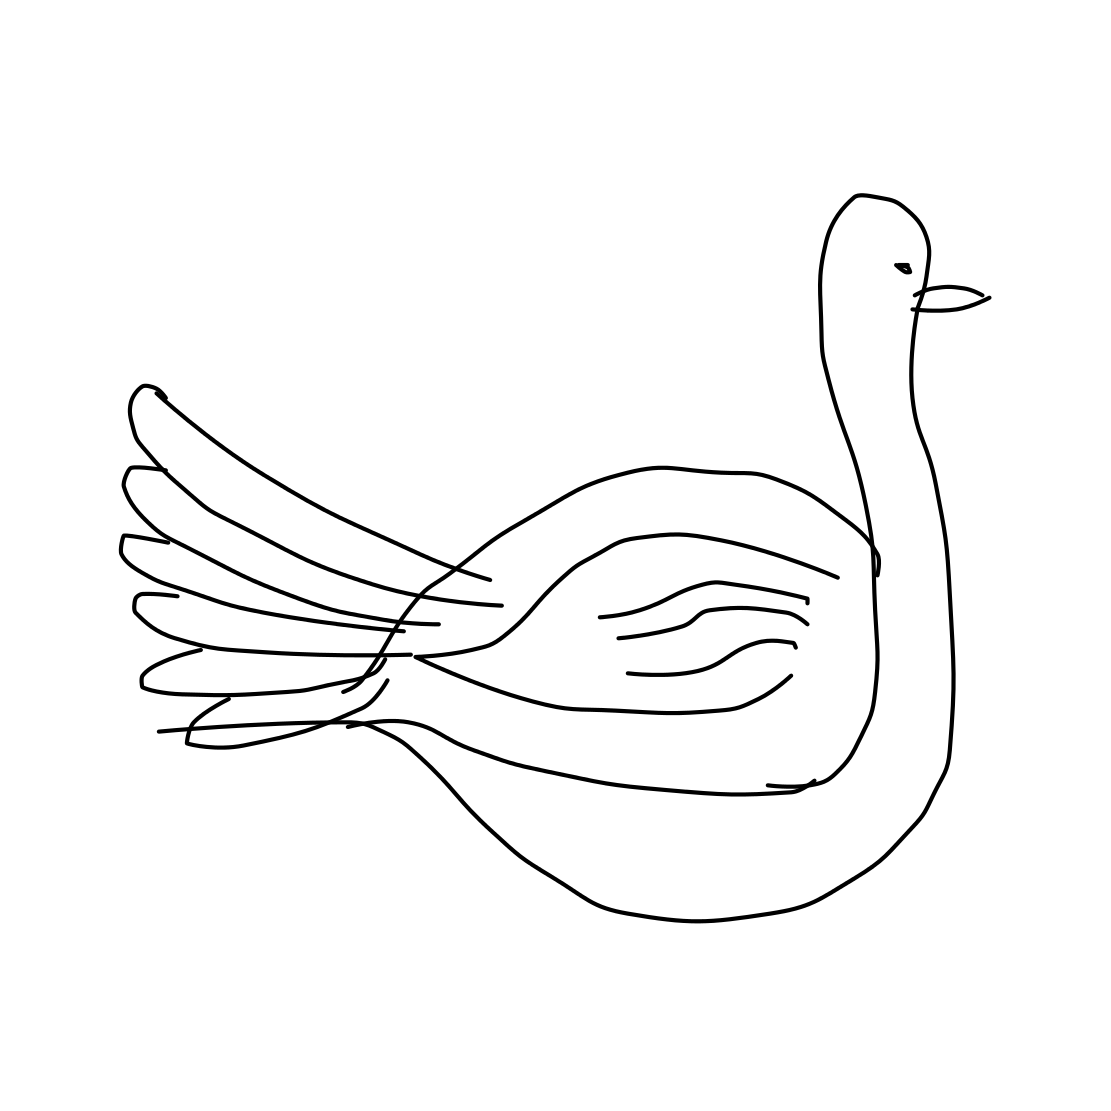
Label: swan